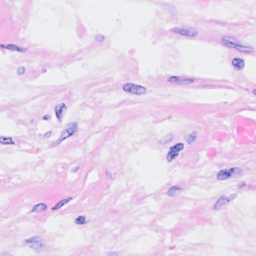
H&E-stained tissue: Breast